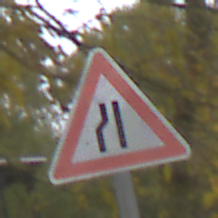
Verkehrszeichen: EinseitigVerengteFahrbahnLinks
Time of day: Midday
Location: Outdoor (Nature)
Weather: Overcast
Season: Autumn
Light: Natural